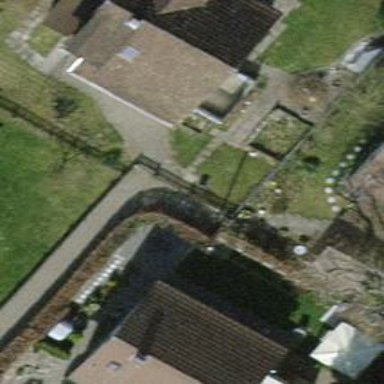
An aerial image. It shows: Hedge barrier.